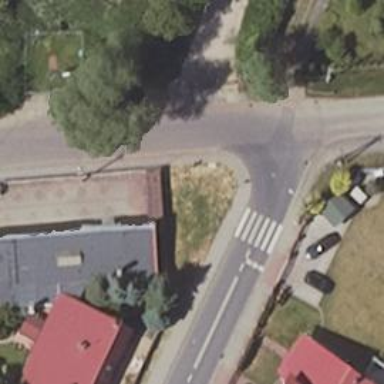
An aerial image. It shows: Uncontrolled road crossing.